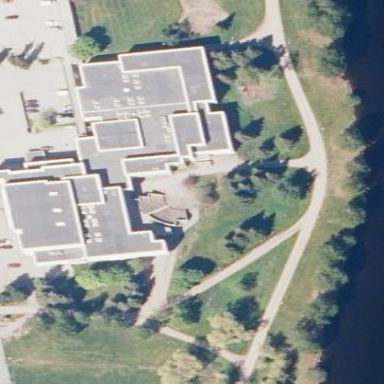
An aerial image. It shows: Building that serves as library.